Question: I am doing y firsts class diagrams as part of my career, and when reading the requirements of the assignment I came to one where two of the attributes of an Animal object are the Animal's Mother and Father IF they have pedigree.
I asked the course teacher but the only thing he told me was that I was right in my assumption that it was a reflexive relationship but the following doubt remains.
-How is this implemented in code?
We haven't seen this kind of relationship before and I only discovered it by browsing StackOverflow.
Also we're managing the objects by demand, so instead of arrayLists we have been recently introduced to the use of vectors and tree maps.
This is how my class diagram looks right now.

Padres = parents, and the justification for the multiplicity is that an Animal may or may not have both parents of just a mother/father registered.
Thanks a lot in advance.
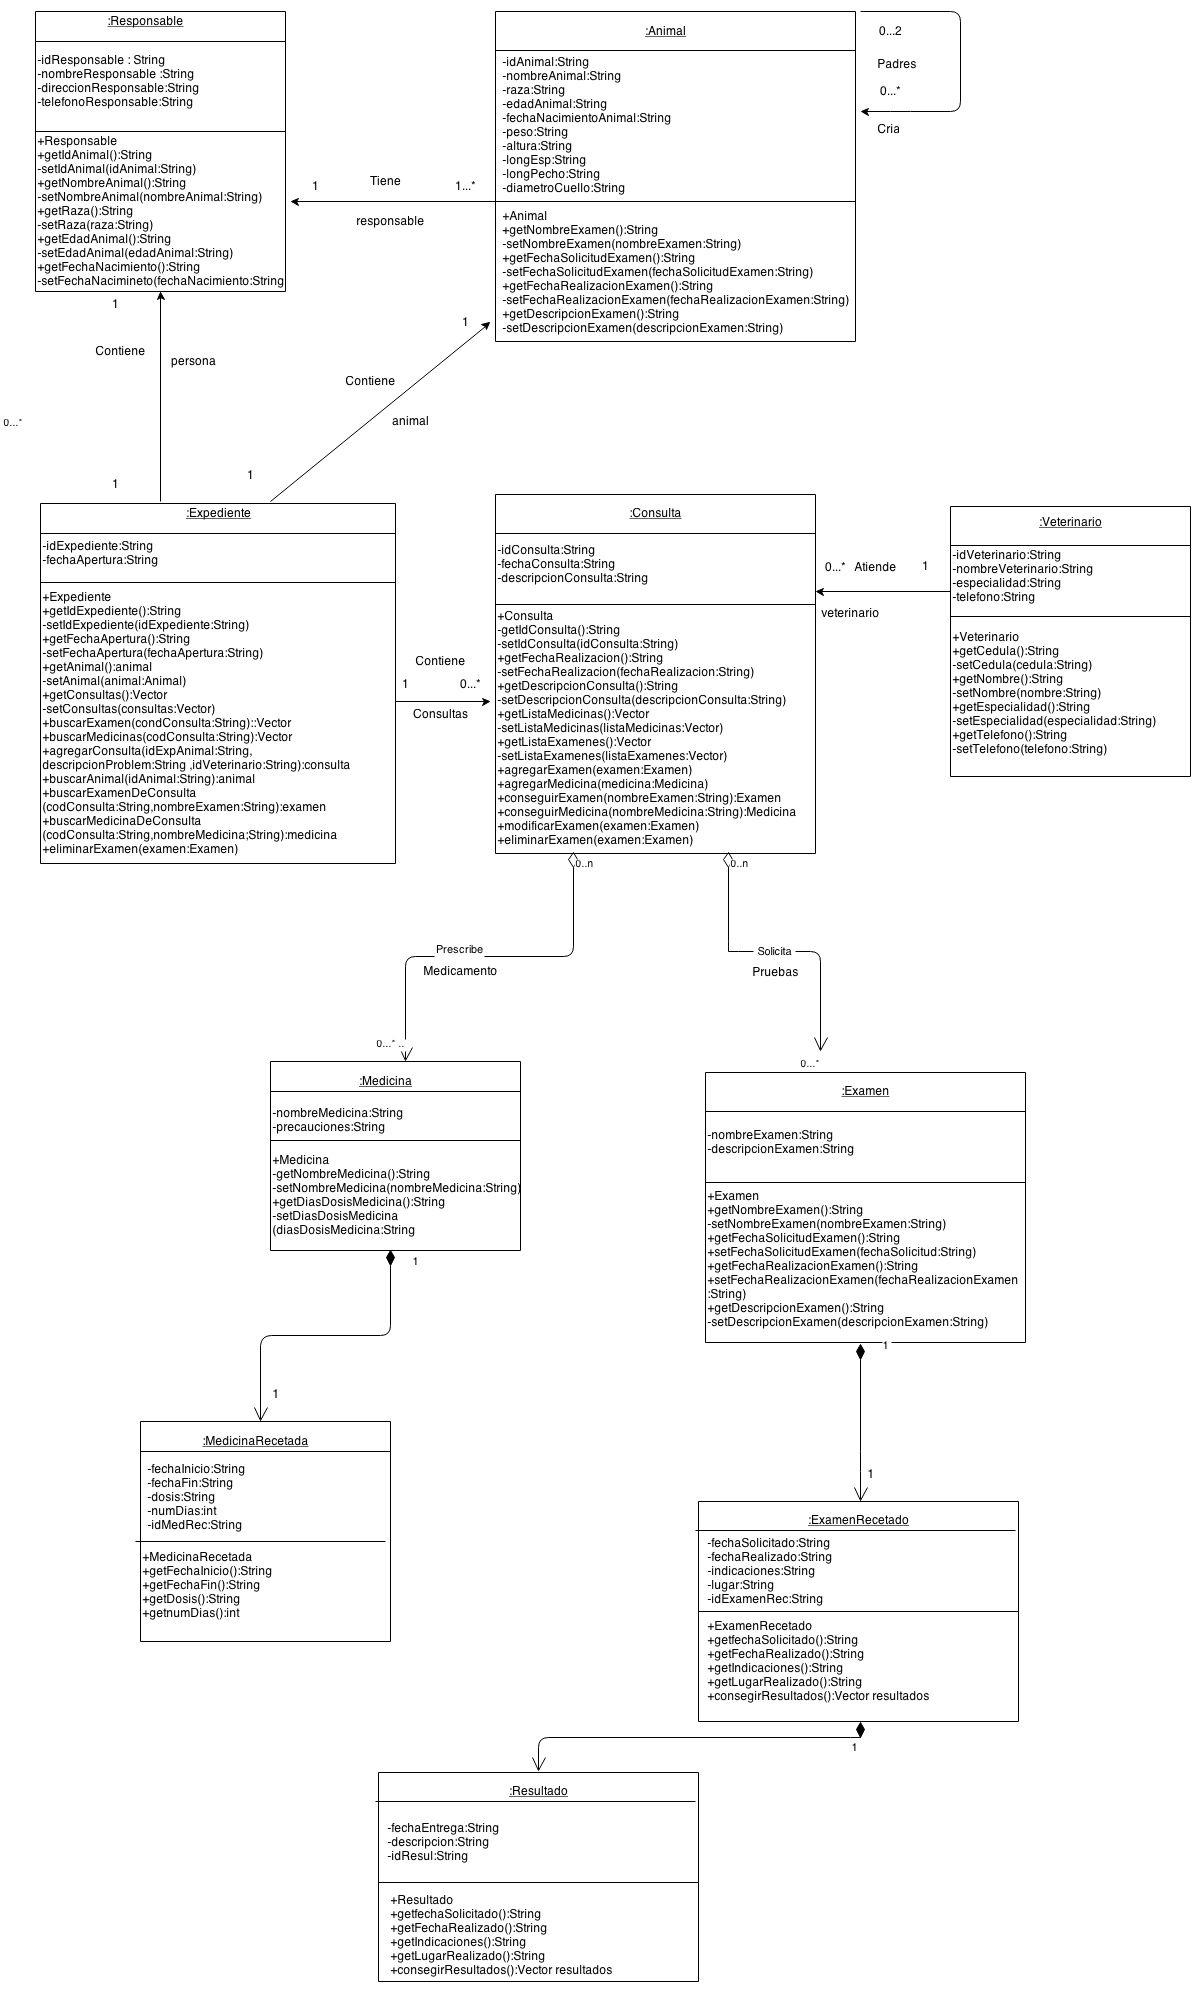
Answer: I don't know if i understand the question correctly - is the code below of any help?
'''
public class Animal {
private Animal padre;
private Animal madre;
// ...
// other fields
// ...
//one of the constructors.
public Animal(final Animal padre, final Animal madre)
{
this.padre = padre;
this.madre = madre;
}
// ...
// rest of your code
// ...
}
'''
or if it should be an Array then:
'''
//field
private Animal[] padres;
//constructor
public Animal(final Animal[] padres) {
if (padres != null) {
if (padres.length > 2) {
throw new IllegalStateException("Too many parents");
}
}
this.padres = padres;
}
'''